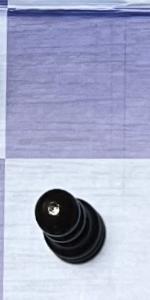
Label: Pawn_Black